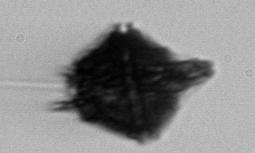
Label: Gonyaulax